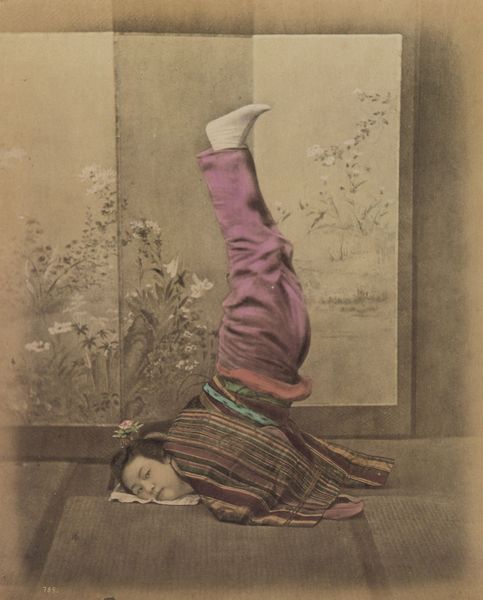
Titel: Gymnastik vor dem Paravent
Künstler: Japanischer Photograph
Standort: Hamburg
Institution: Sammlung Rainer Fabian
Schlagwörter: blau, kopf, umhang, grün, mädchen, blume, blumen, braun, frau, frisur, mund, nase, schwarz, blüte, beige, teppich, hose, wand, augen, kleidung, boden, pose, decke, japan, übung, graphik, lila, füsse, vorführung, kissen, female, tapete, woman, paravent, streifen, japanese, screen, japanerin, foto, fotografie, pink, china, girl, color, purple, turnen, chinese, kopfstand, stellwand, gymnastik, photograph, yoga, femal